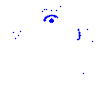
Particle: kaon